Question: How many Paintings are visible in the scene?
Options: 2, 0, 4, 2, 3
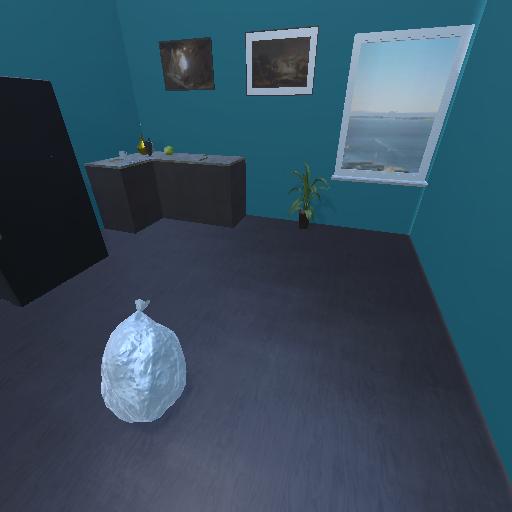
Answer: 2